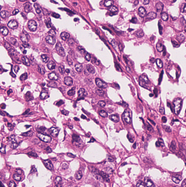
Tumor epithelial tissue: yes
Tumor-associated stroma tissue: yes
Normal tissue: no